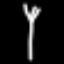
Label: fork